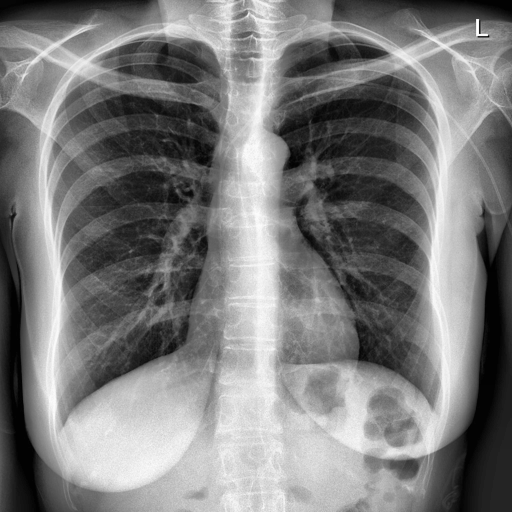
Finding: NORMAL